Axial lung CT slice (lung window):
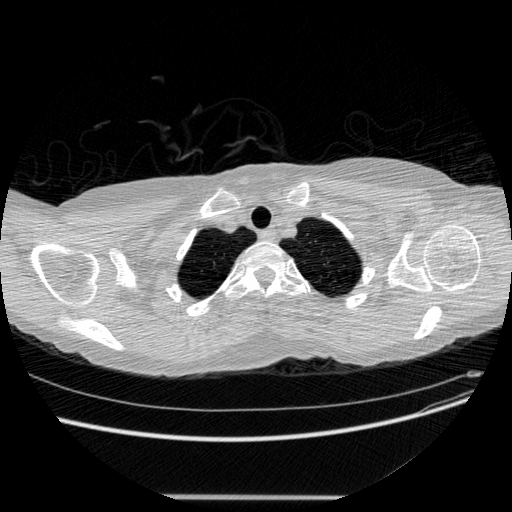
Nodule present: no